Question: I have a text box which I am using as a link to open a webpage.
Is it possible, using the Visibility tab seen below, to cherry pick who is able to see/use this box using AD logins.
Basically there will be 50+ users seeing the screen that I want the link on, but I only want 1 or 2 of them to be able to see that particular link.
Any thoughts?

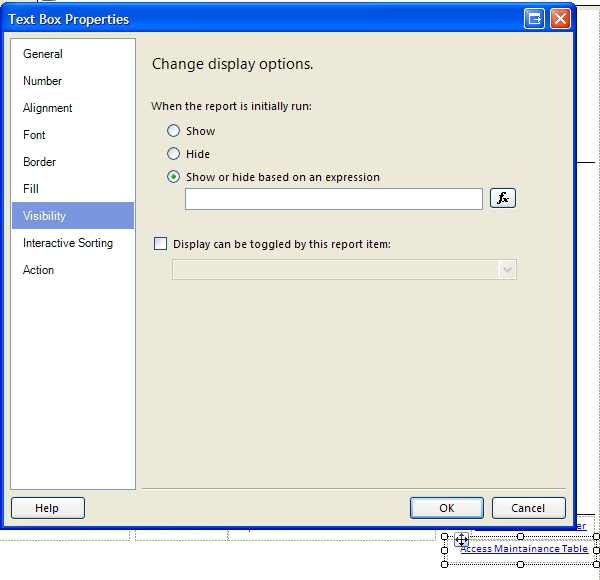
Answer: '''
=iif(User!UserID="domain\user_ad",FALSE,TRUE)
'''